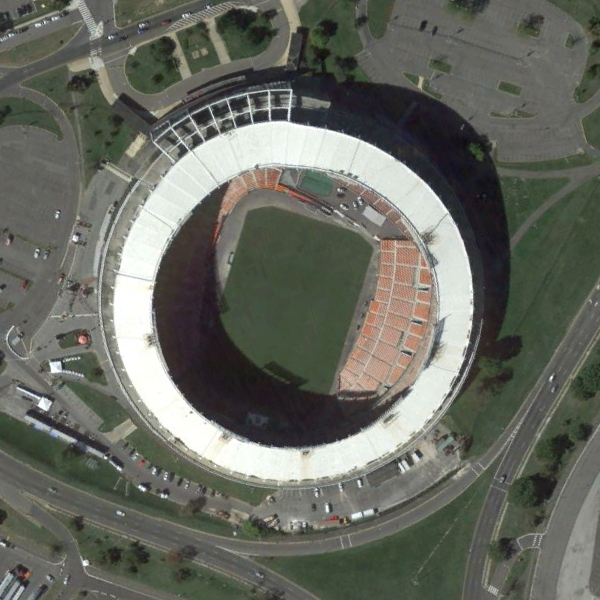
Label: Stadium